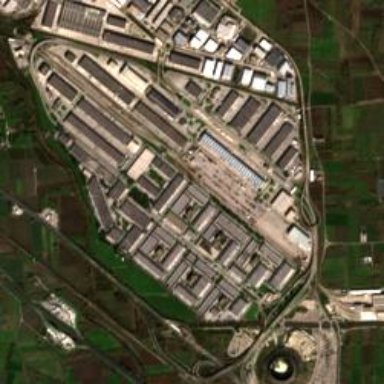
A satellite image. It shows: Intermodal freight terminal located in industrial area.